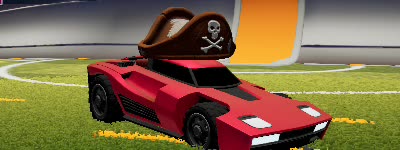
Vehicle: breakout